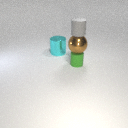
large brown metal sphere above small green rubber cylinder